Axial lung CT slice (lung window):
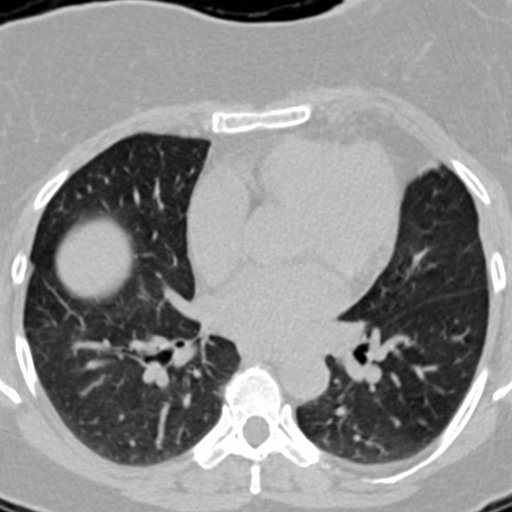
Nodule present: no